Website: ulta-beauty
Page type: customer-info-address
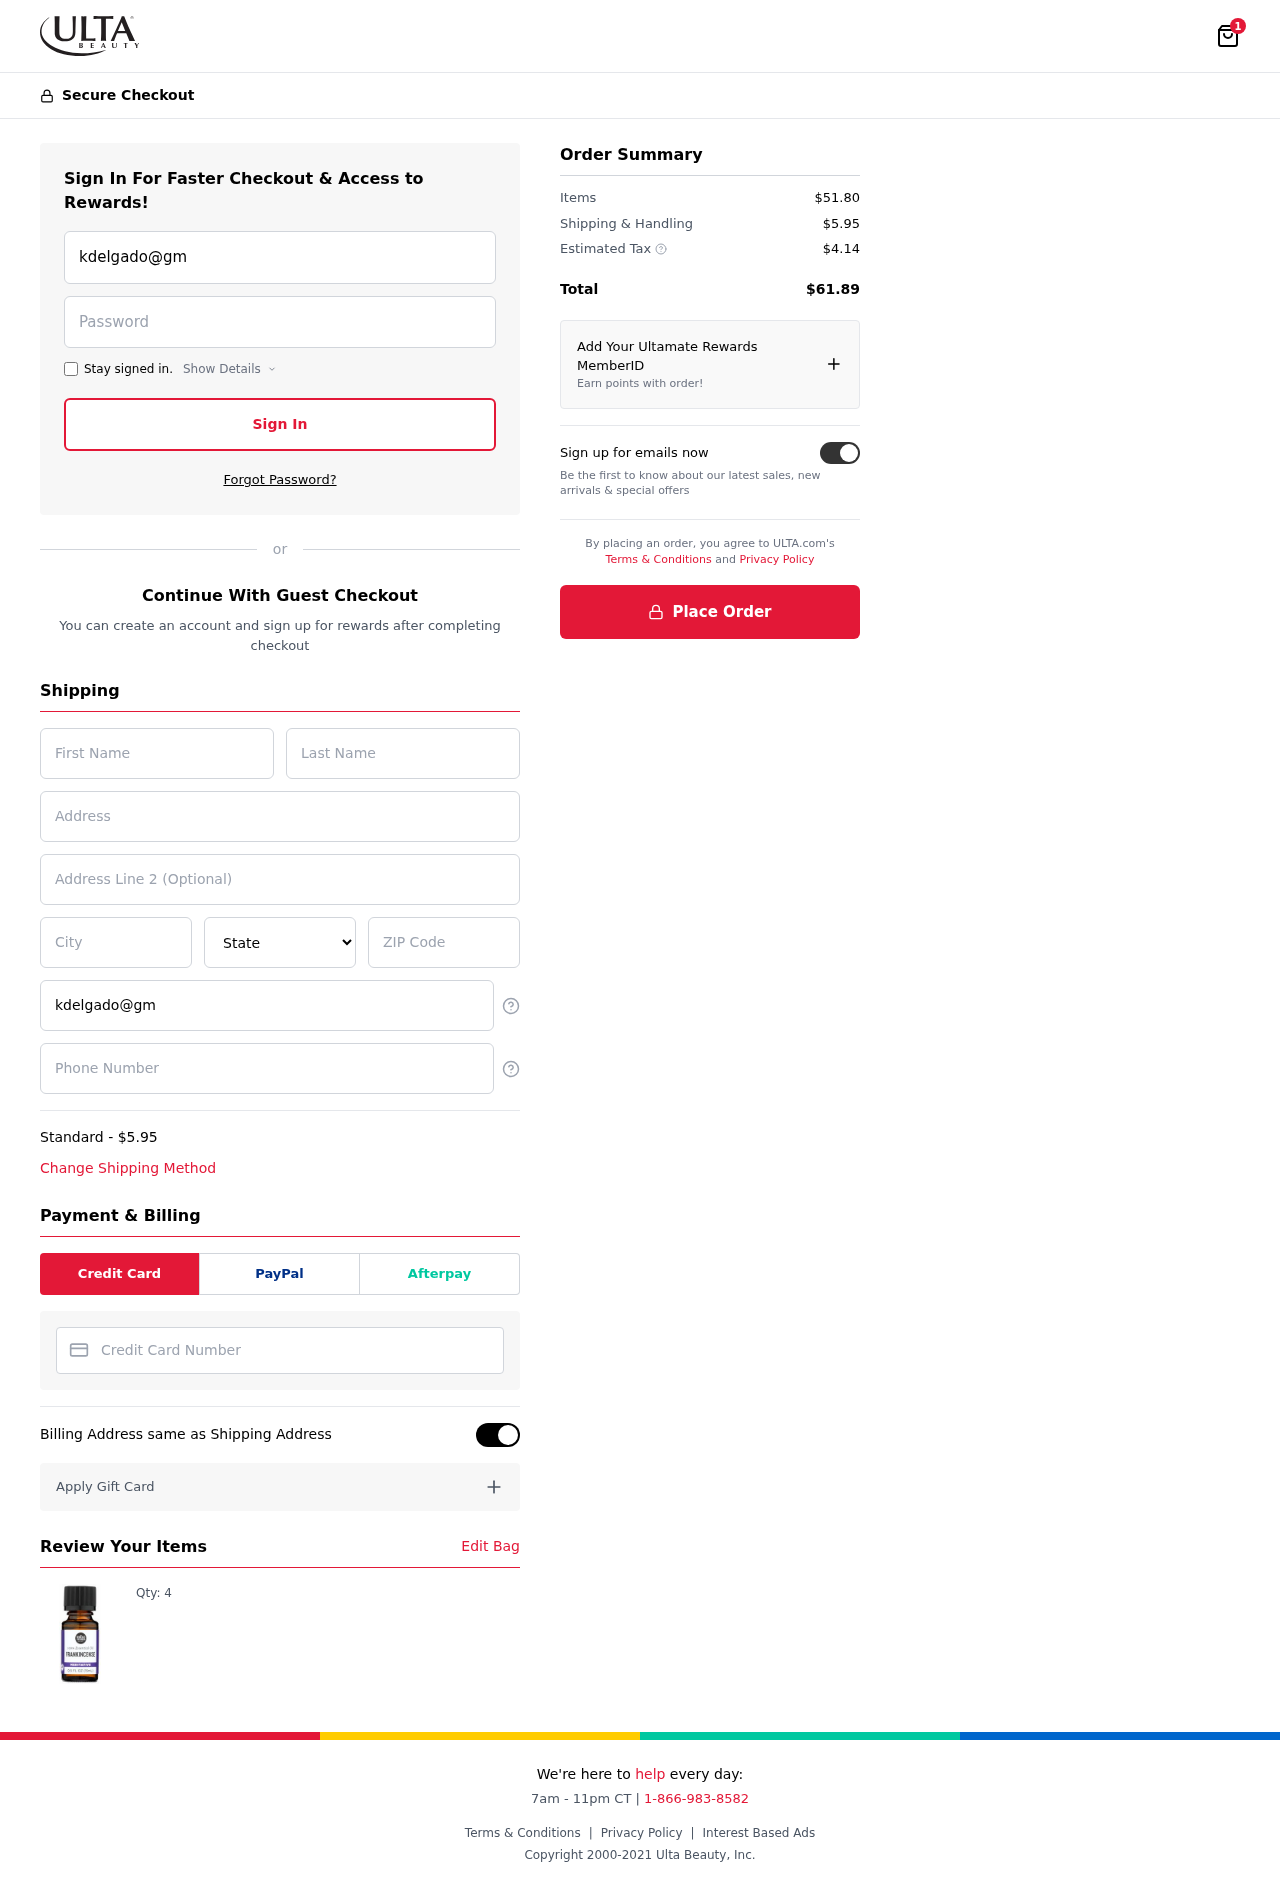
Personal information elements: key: PII_CARD_NUMBER
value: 6511 9891 6108 4366
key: PII_CITY
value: Mercerbury
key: PII_EMAIL
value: kdelgado@gmail.com
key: PII_FIRSTNAME
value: Kathryn
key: PII_LASTNAME
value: Delgado
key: PII_PHONE
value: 6997854032
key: PII_POSTCODE
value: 09628
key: PII_STATE
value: GU
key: PII_STREET
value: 94067 William Isle Apt. 472
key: PII_STREET2
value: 715 Hatfield Summit Apt. 160
Product elements: key: PRODUCT1_QUANTITY
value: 4
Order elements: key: ORDER_NUM_ITEMS
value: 1
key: ORDER_SHIPPING_COST
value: $5.95
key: ORDER_ITEMS_TOTAL
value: $51.80
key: ORDER_SHIPPING_COST2
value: $5.95
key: ORDER_TAX
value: $4.14
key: ORDER_TOTAL
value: $61.89